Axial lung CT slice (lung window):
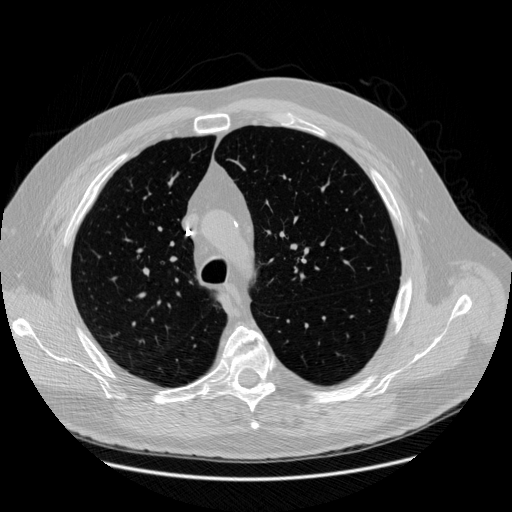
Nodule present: no